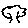
Label: tree